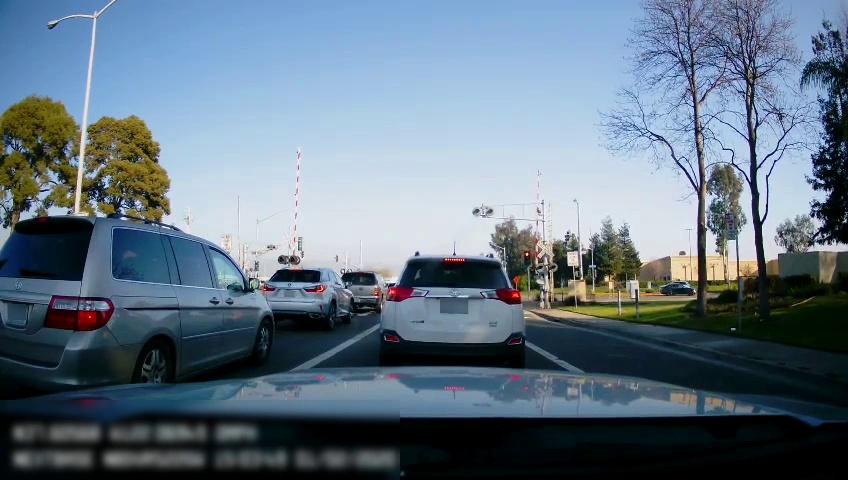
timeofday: Day
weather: Sunny
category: Drivable Space
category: Drivable Space
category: Vehicles | Car
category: Vehicles | SUV
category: Vehicles | SUV
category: Vehicles | Van
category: Vehicles | SUV
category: Lanes | Current Lane
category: Lanes | Current Lane
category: Traffic | Signs
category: Traffic | Lights
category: Traffic | Lights
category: Traffic | Lights
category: Traffic | Lights
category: Traffic | Signs
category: Traffic | Lights
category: Traffic | Signs